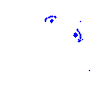
Particle: kaon